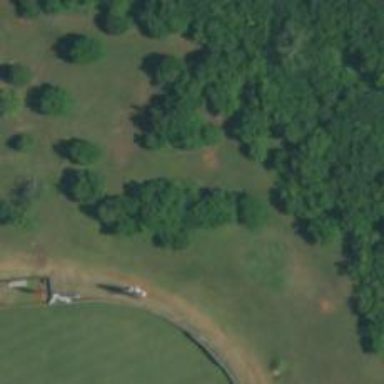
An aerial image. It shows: Disc golf hole.